Current action and preconditions to check: trajectory_clear

Your task: For each precondition in the list above, predict whether it will hold at this action.

Consider the current scene as observed from the mobile robot's camera, and analyze the predicted future states of all dynamic agents (e.g., people, animals, vehicles, or any moving entities) within the NEXT SECOND.

IMPORTANT: Only answer "very likely" if you are absolutely certain—based on strong, clear evidence—that a dynamic agent will violate the precondition in the predicted future state. Do NOT answer "very likely" for unlikely, ambiguous, or low-probability risks.

Ask yourself for each precondition: Is there a high probability, with clear and convincing evidence, that the predicted future states of any dynamic agent will interfere with the predicted future state of the currently executing action within the NEXT SECOND, causing that precondition to fail?

Assess the risk level based on these predictions. Use "likely" or "very likely" if motions create a clear risk of interference.

Use "neutral" or "improbable" if agents are nearby but their predicted paths are clearly diverging or non-conflicting.

Failure Risk Categories: "very improbable", "improbable", "neutral", "likely", "very likely"

Answer Format: Output ONLY the probability_of_failure value from these categories: "very improbable", "improbable", "neutral", "likely", "very likely"

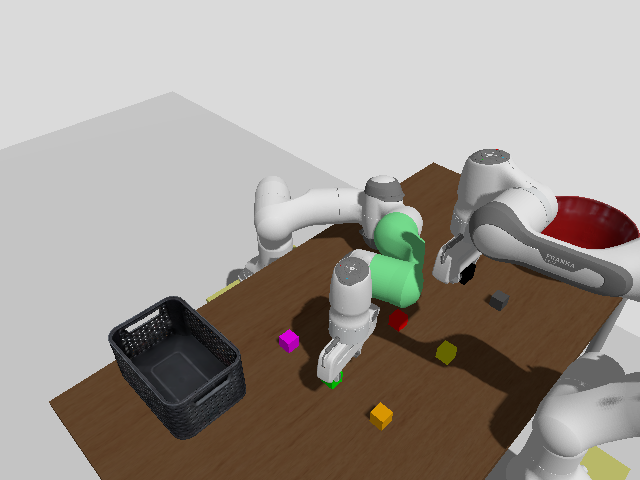

Answer: very improbable